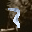
Label: 3